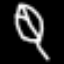
Label: leaf